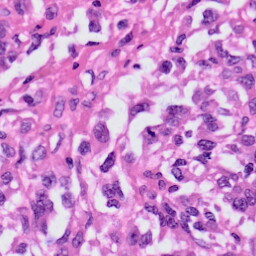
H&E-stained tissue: Skin